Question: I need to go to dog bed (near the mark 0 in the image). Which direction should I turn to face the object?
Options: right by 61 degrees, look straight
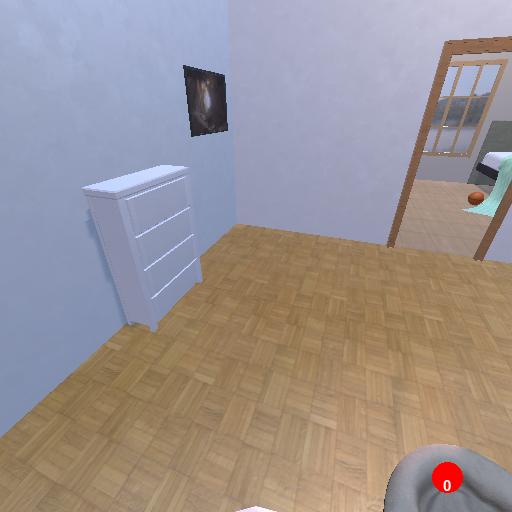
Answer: right by 61 degrees